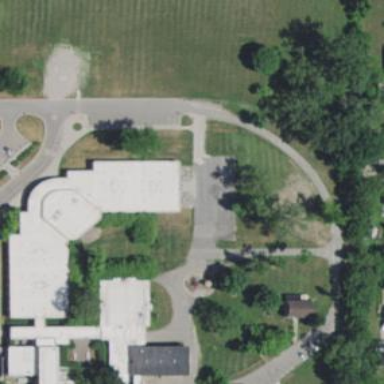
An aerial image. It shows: School.